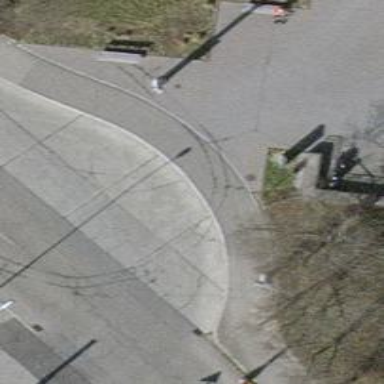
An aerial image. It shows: Unmarked crossing with traffic calming table on the road.